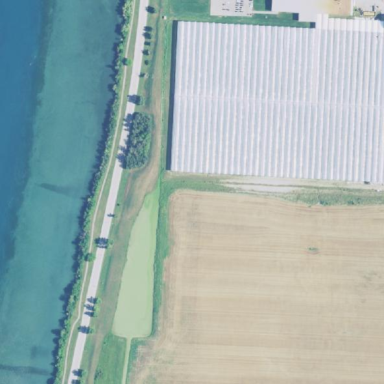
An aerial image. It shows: Greenhouse used for horticulture.